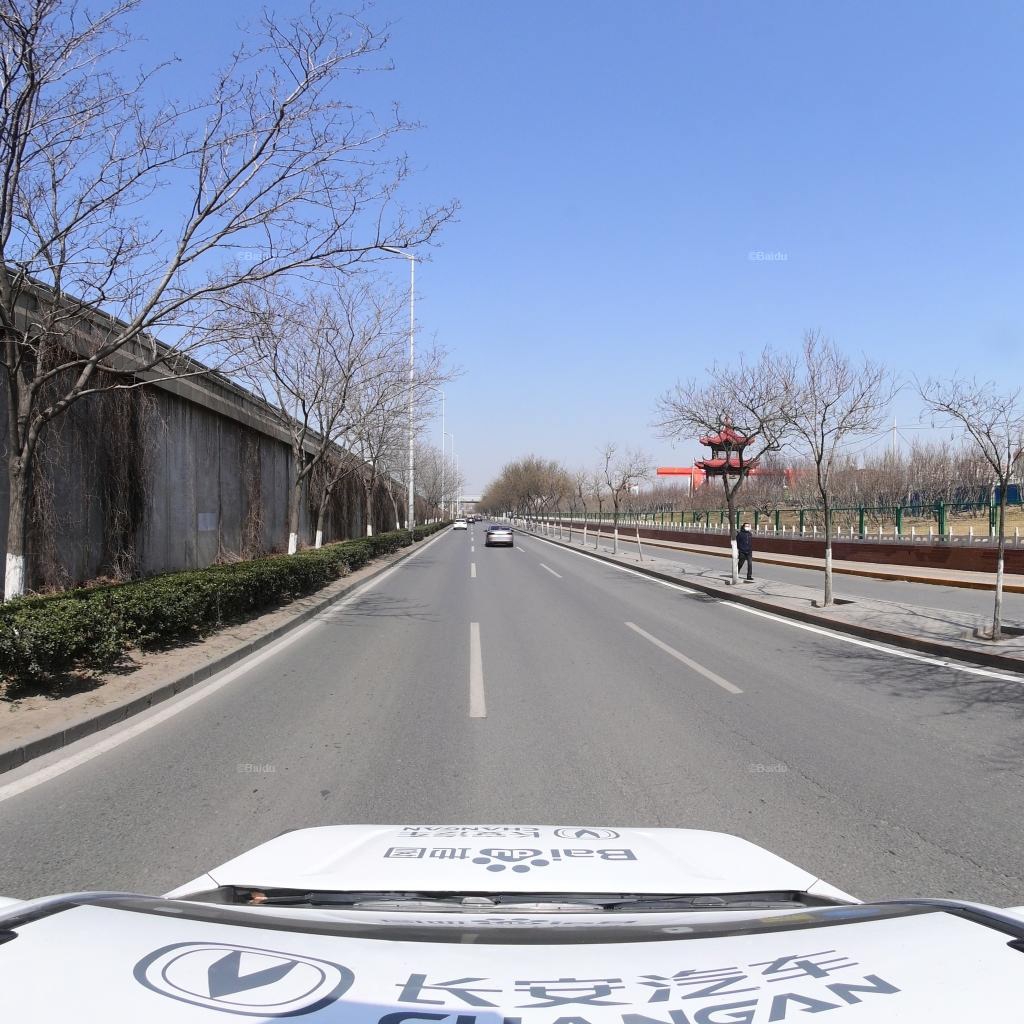
Region: Fengtai
Road damage annotations: longitudinal crack